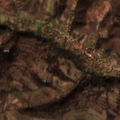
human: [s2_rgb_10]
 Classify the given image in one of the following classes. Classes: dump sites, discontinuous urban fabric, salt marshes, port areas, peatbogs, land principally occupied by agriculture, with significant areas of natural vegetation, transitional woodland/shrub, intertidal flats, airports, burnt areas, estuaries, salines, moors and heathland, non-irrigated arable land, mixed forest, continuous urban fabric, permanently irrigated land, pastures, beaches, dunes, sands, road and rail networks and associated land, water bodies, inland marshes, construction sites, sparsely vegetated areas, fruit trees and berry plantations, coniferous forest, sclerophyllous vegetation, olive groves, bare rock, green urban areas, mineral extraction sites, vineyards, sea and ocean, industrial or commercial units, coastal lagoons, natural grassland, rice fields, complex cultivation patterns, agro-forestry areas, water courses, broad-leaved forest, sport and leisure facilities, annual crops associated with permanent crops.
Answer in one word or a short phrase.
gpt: complex cultivation patterns, land principally occupied by agriculture, with significant areas of natural vegetation, broad-leaved forest, transitional woodland/shrub